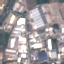
Land use / land cover class: Industrial